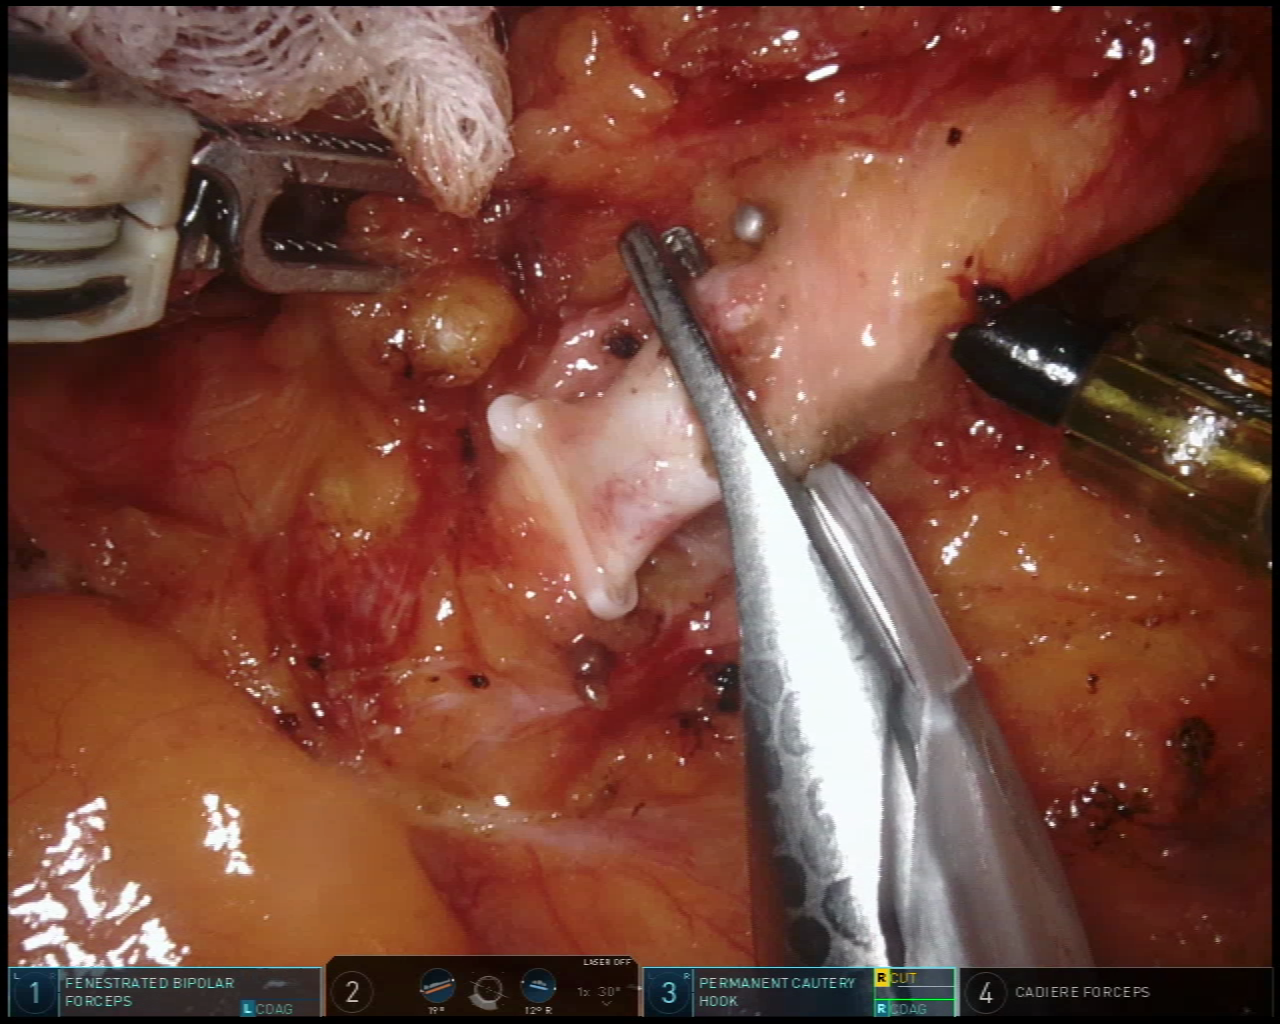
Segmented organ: inferior_mesenteric_artery
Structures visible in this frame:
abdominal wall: no
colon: no
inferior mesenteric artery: yes
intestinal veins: no
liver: no
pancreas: no
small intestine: no
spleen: no
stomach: no
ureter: no
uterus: no
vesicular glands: no